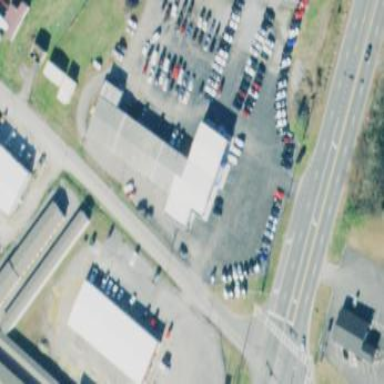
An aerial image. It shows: Car shop building.